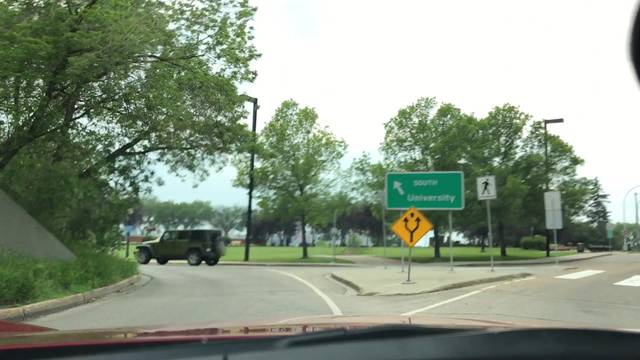
Region: Canada
Coordinates: 53.534, -113.509